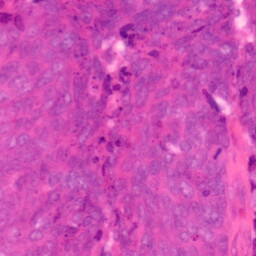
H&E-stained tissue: Colon